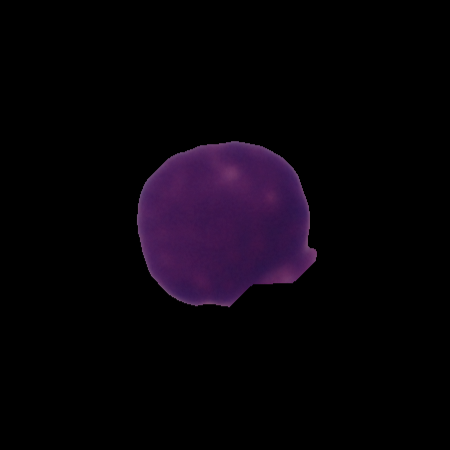
Label: healthy